Question: I am in the process of converting an old asp.net forms application to MVC. I have run into a snag where I am displaying results of a search.
I have an entity framework model of Classes, Class Details, Rosters and Class instructors.

I have a search page where I wish to display all of the class details by class selected.
View:
'''
@using System.Diagnostics
@model IEnumerable<SafetyReports.Models.DataModel.ClassDetails>
<div>
<table>
<tr>
<th>
Class Date
</th>
<th>
Location
</th>
<th>
Region
</th>
<th>
# of Attendees
</th>
</tr>
@foreach (var c in Model)
{
Debug.WriteLine(c.ClassDetailID);
<tr>
<td>
@c.ClassDate
</td>
<td>
@c.Location
</td>
<td>
@c.Region
</td>
<td>
@c.ClassRosters.Count
</td>
<td>
<input type="button" value="Detail" onclick="alert(@c.ClassDetailID)"/>
</td>
</tr>
}
</table>
</div>
'''
controller:
'''
public PartialViewResult SelectCourse(string id)
{
var e = new Entities();
var i = e.ClassDetails.Where(x => x.ClassID.ToString() == id).ToList();
return PartialView("_ClassesDetail", i);
}
'''
My problem is that it seem to take about 1 second per 2-3 classes. I have one class type that has 1300 records and it takes about 5-6 minutes to return the view. What am I doing wrong? In the asp.net forms application I have a gridview that returns the same amount of data in seconds if that long. It isnt using EF though, just a sqldatasource. Could this be lazy loading?
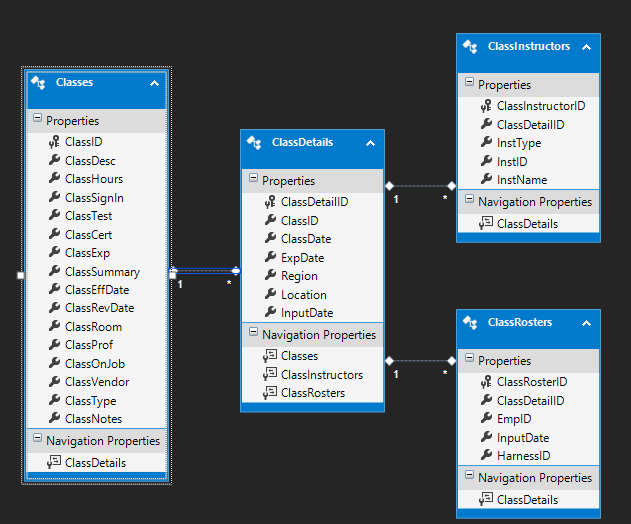
Answer: I found my issue, I had related objects being lazy loaded, I fixed the issue with including those objects with:
'''
var i = e.ClassDetails.Where(x => x.ClassID == id).Include(x=>x.ClassInstructors).Include(x=>x.ClassRosters).ToList();
'''